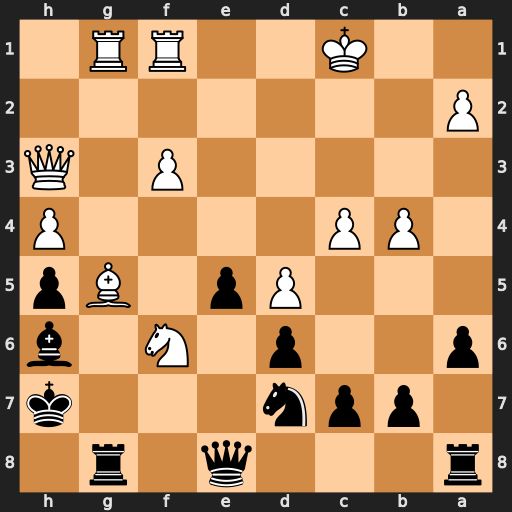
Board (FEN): r3q1r1/1ppn3k/p2p1N1b/3Pp1Bp/1PP4P/5P1Q/P7/2K2RR1
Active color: b
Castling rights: -
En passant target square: -
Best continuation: Nxf6 Bxh6 Kxh6